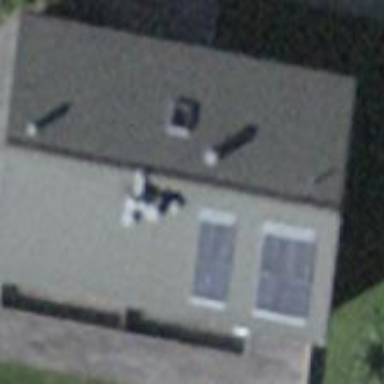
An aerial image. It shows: Building with tile roof.